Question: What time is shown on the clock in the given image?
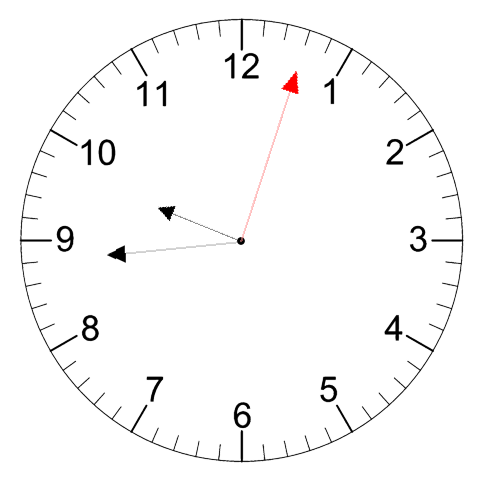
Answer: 09:44:03